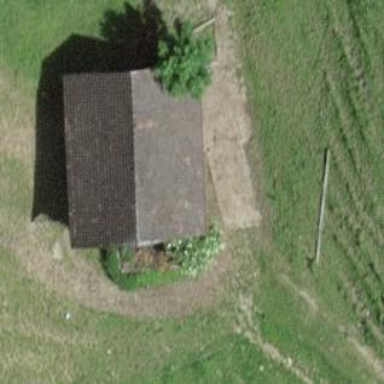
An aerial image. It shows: Farm auxiliary building with gabled roof.